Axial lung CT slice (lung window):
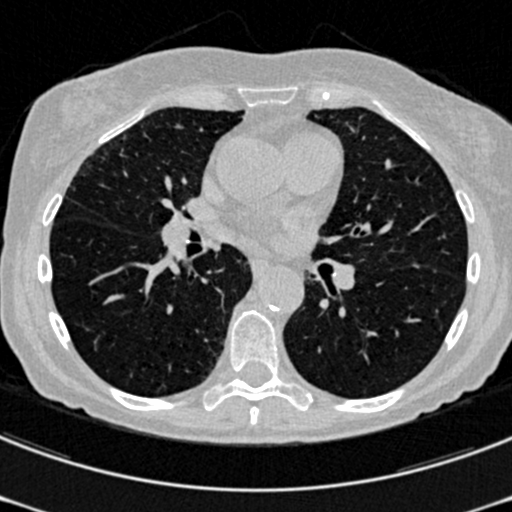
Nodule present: no